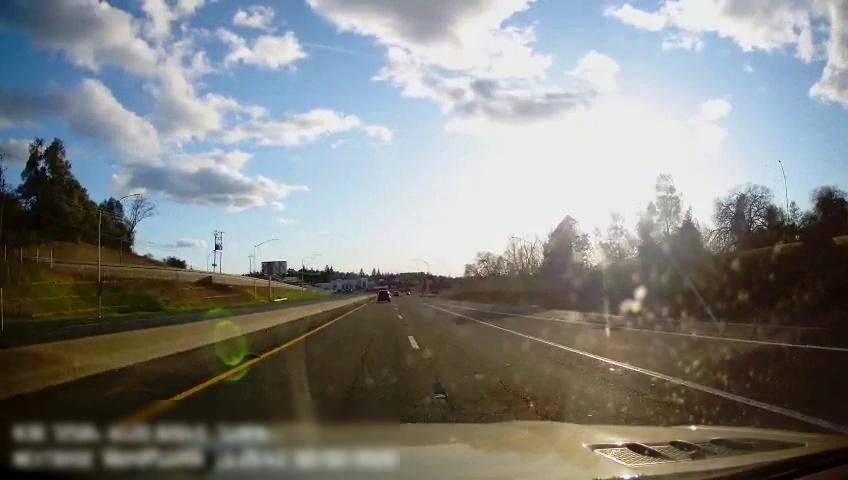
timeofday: Day
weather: Sunny
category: Drivable Space
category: Drivable Space
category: Vehicles | SUV
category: Lanes | Current Lane
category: Lanes | Alternate Lane
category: Lanes | Alternate Lane
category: Lanes | Current Lane
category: Traffic | Signs